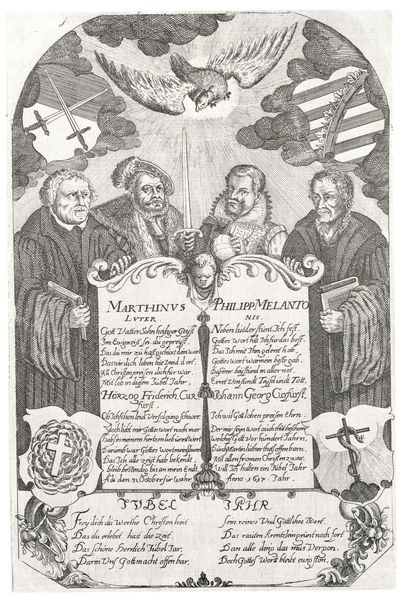
Titel: Marthinvs Lvter
Institution: (Seriendruck)
Schlagwörter: adler, dunkel, feder, flügel, gruppe, himmel, kopf, mann, vogel, weiß, wolken, grau, hell, hut, männer, schwarz, zeichnung, rose, wolke, herren, bärte, bibel, blicke, bärtig, pelz, stehen, taube, ärmel, bildnis, gelehrte, portrait, vögel, sonne, gewand, mantel, personen, renaissance, engel, putte, putto, schrift, bücher, grafik, graphik, tafel, affiche, manteau, vier, buch, kreuz, strahlen, kreuzung, druck, druckgraphik, druckgrafik, schraffur, radierung, stich, blanc, caricature, noir, seite, illustration, schwarzweiß, schwert, schwerter, text, zeitung, chapeau, strahl, mäntel, schlange, degen, arzt, bildnisse, ritter, vertrag, buchdruck, wappen, schein, talar, pope, heiligenschein, pelzmantel, kreuze, mittelalter, priester, geier, mönch, luther, mönche, schriftrolle, adlige, zeilen, kupferstich, gravure, aigle, soleil, ciel, fleur, texte, glaive, robe, épée, gekreuzt, latein, lateinisch, dessin, inscription, latin, ordre, schwarz-weis, nuage, nuages, tafeln, trait, frühe neuzeit, église, papier, martin, sachsen, reformation, ange, oiseau, heiliger geist, moyen age, drapeau, rayon, crayon, martin luther, allemagne, paradis, péché, divin, friedenstaube, engelskopf, philipp, gesetzestafeln, frontispice, apotheke, thesen, melanchthon, philipp melanchthon, dieu, griffon, melanchton, croix, bouclier, hommes, schrifttafeln, emblème, chrétien, saint, livre, äskulapstab, armes, hl. geist, bible, serpent, religion, personnages, protokoll, goya, kreuzen, wapppen, quatre, livres, ancien, catholique, esprit, saints, journal, schwarzweißweiß, martinus, stiftung, eherne, eherne schlange, übereinkunft, reformer, lueur, literature, réforme, protestant, kurfürst friedrich der weise, armoiries, sabres, médecins, savants, tables, marthinus, protestantisme, blason, melanto, épées, étendard, coeur, parchemin, blstich, armoires, aygo, bibile, bibie, philipp melanto, chevaliers, hyppocrate, écritures, bannière, oeur, moines, luter, ngravure, phenix, phoenix, aigles, blasons, libres, ten commandments, décret, gewölgekreuzt, gekreutzt, édit, réfromée, réformée, schisme, legacy, kirchenreformer